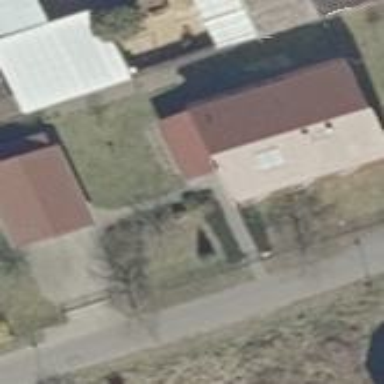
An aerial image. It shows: House with gambrel roof.